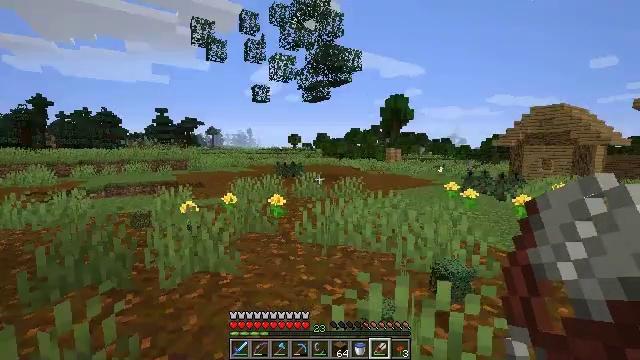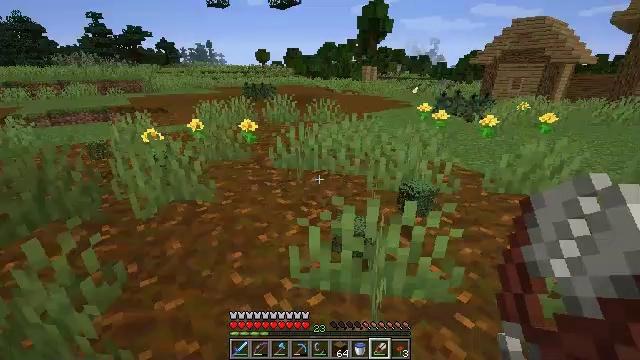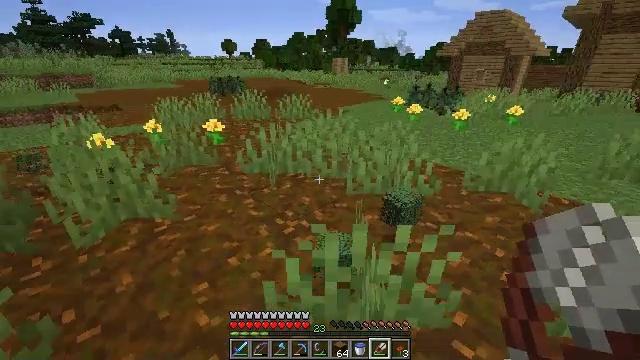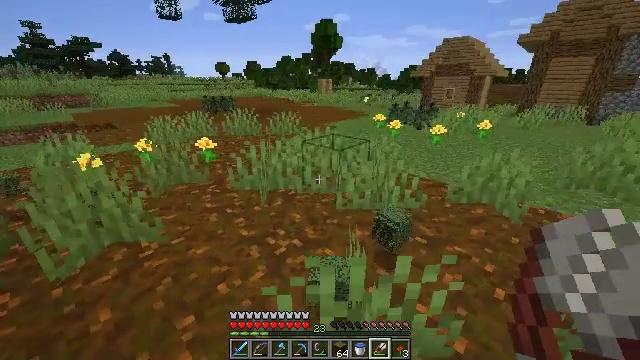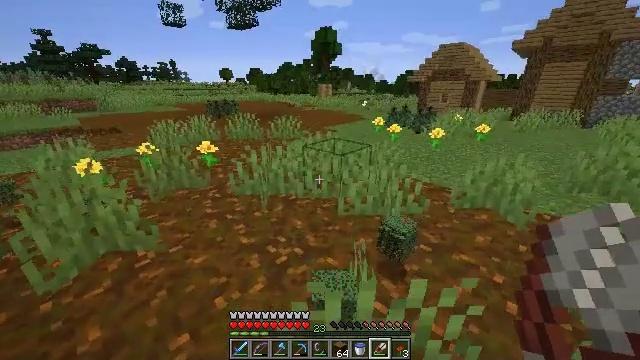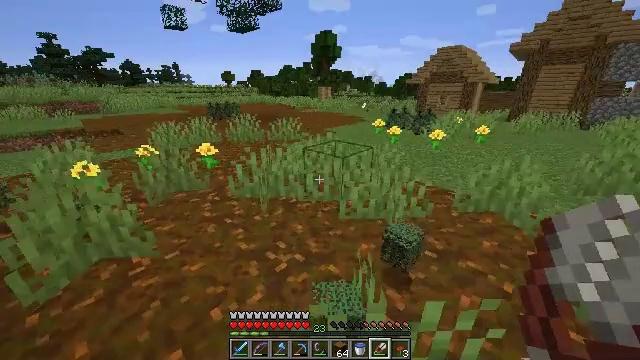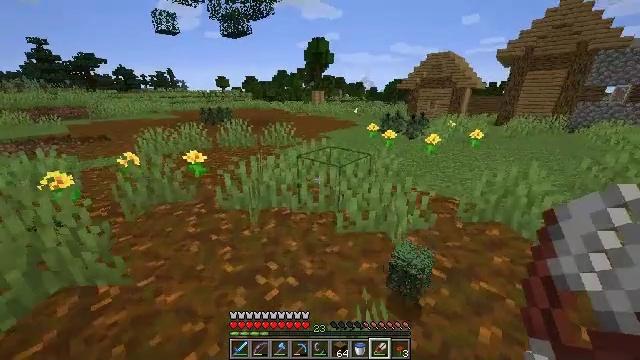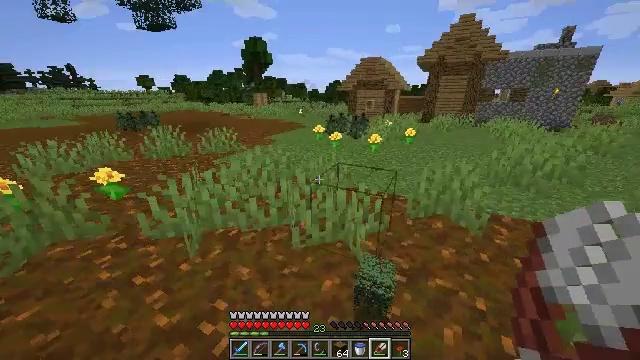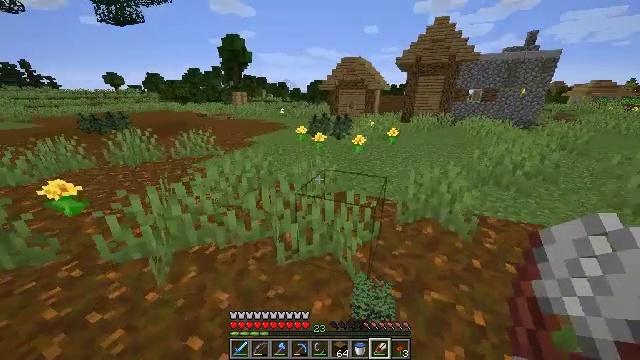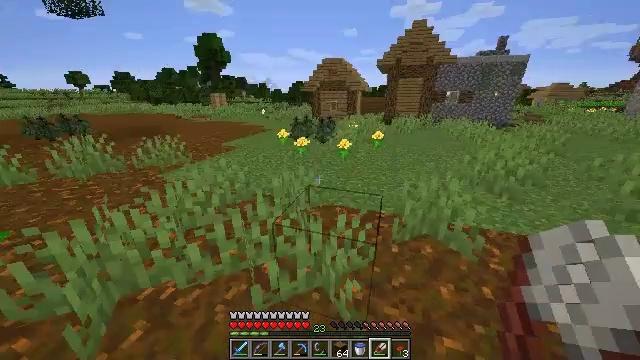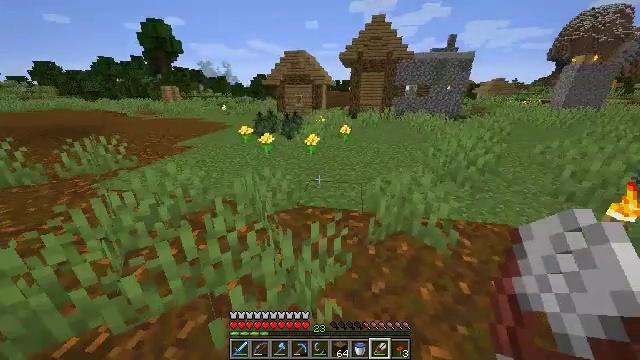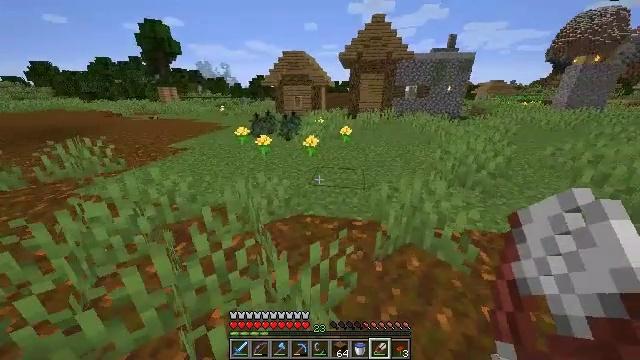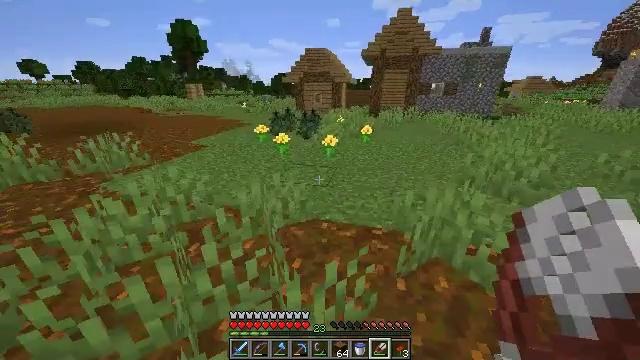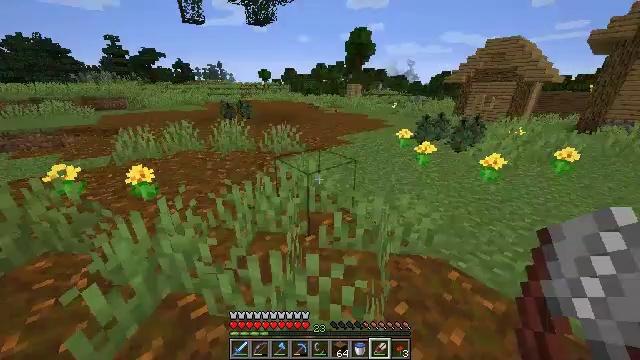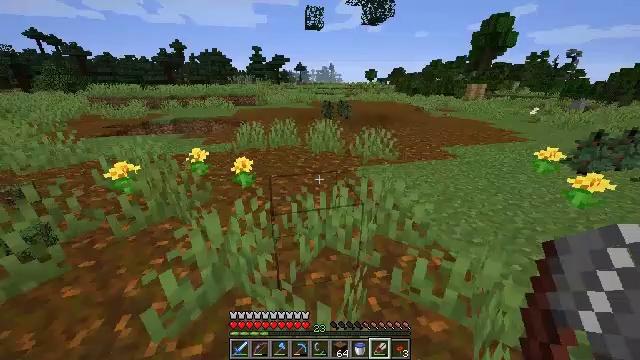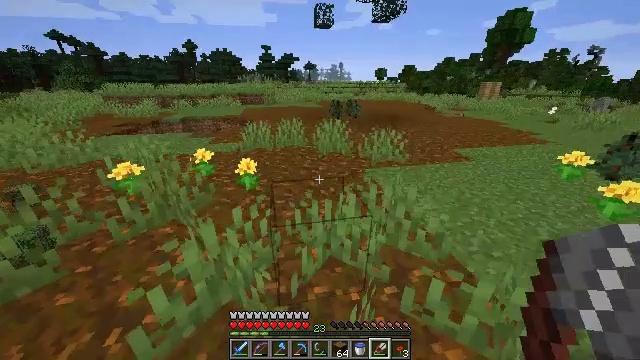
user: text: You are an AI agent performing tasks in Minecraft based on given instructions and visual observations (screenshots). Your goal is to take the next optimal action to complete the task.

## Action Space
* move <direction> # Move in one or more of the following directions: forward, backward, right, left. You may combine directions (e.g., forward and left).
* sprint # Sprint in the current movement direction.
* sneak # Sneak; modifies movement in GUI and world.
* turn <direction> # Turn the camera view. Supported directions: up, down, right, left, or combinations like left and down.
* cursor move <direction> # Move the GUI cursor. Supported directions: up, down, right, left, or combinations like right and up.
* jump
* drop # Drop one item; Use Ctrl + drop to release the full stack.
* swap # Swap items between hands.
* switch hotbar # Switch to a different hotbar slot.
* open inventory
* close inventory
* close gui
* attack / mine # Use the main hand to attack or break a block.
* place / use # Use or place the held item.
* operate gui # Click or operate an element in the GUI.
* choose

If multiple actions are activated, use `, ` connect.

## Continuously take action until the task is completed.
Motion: motion action
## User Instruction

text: Gather spruce leaves to collect foliage.
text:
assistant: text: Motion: move forward, turn right and down
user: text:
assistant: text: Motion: move forward, sprint, turn right and down
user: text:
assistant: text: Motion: move forward, sprint, turn right and up
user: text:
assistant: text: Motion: move forward, sprint
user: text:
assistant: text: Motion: move forward, sprint
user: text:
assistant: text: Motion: move forward, sprint, turn right
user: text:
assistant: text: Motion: move forward, sprint, turn right
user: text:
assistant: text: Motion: move forward, sprint, turn right
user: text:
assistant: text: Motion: move forward, sprint, turn right
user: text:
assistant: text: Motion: move forward, sprint, turn right and down
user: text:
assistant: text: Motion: move forward, sprint
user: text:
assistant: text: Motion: move forward, sprint, turn left
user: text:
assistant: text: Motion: move forward, sprint, turn left
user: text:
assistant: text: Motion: move forward, sprint, turn left
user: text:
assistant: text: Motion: move forward, sprint, turn left
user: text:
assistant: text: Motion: move forward, sprint, turn left
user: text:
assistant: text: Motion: move forward, sprint, jump
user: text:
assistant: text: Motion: move forward, sprint, jump
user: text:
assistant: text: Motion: move forward, sprint, turn left and down, jump
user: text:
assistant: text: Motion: move forward, sprint, jump
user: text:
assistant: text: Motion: move forward, sprint, jump
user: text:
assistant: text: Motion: move forward, sprint, jump
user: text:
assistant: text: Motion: move forward, sprint, jump
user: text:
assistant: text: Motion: move forward, sprint, jump
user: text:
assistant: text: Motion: move forward, sprint, turn right and up, jump
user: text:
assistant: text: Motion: move forward, sprint, turn right and up, jump
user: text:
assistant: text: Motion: move forward, sprint, turn right and up, jump
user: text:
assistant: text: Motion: move forward, sprint, jump
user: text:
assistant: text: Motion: move forward, sprint, jump
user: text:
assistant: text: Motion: move forward, sprint, jump